Question: Hey there to everyone,
What I am struggling with is the following and I would highly appreciate some suggestions on how I can improve the performance of this query
'''
SELECT
COUNT(*) AS 'pageviews',
COUNT(DISTINCT 'sessions_events'.'session_id') AS 'sessions',
COUNT(DISTINCT 'sessions_events'.'visitor_id') AS 'visitors',
'sessions_events'.'date_day'
FROM
'sessions_events'
LEFT JOIN
'websites_visitors' ON 'sessions_events'.'visitor_id' = 'websites_visitors'.'visitor_id'
WHERE
'sessions_events'.'website_id' = 1
AND ('sessions_events'.'date_day' BETWEEN '2019-12-01' AND '2019-12-31')
GROUP BY
'sessions_events'.'date_day'
'''
And the current state of the Table that I am trying to fetch from is looking like this:

I was initially 'sessions_events''date''formatted_date' and grouping by 'formatted_date' but I have also created another that only stores the actual date ( without H:I:S ) and to get rid of the usage of .
This table (sessions_events) is filled now with across 5 different websites ( about 1 million per website_id ) as I have wanted to test out the performance.
For the above query to complete it takes about .
If you are asking about the LEFT JOIN: I am using that in case someone in the frontend wants to apply filters to the selection and only check pageviews, sessions and visitors that have been accessed from United States (for example).
Here is what I need the data to look like:
<URL>
This data is used for generating a chart that shows the pageviews, sessions and visitors on from a specific date range.
Any help on this would be appreciated as I just can't see how I could improve on this..
Thank you again!
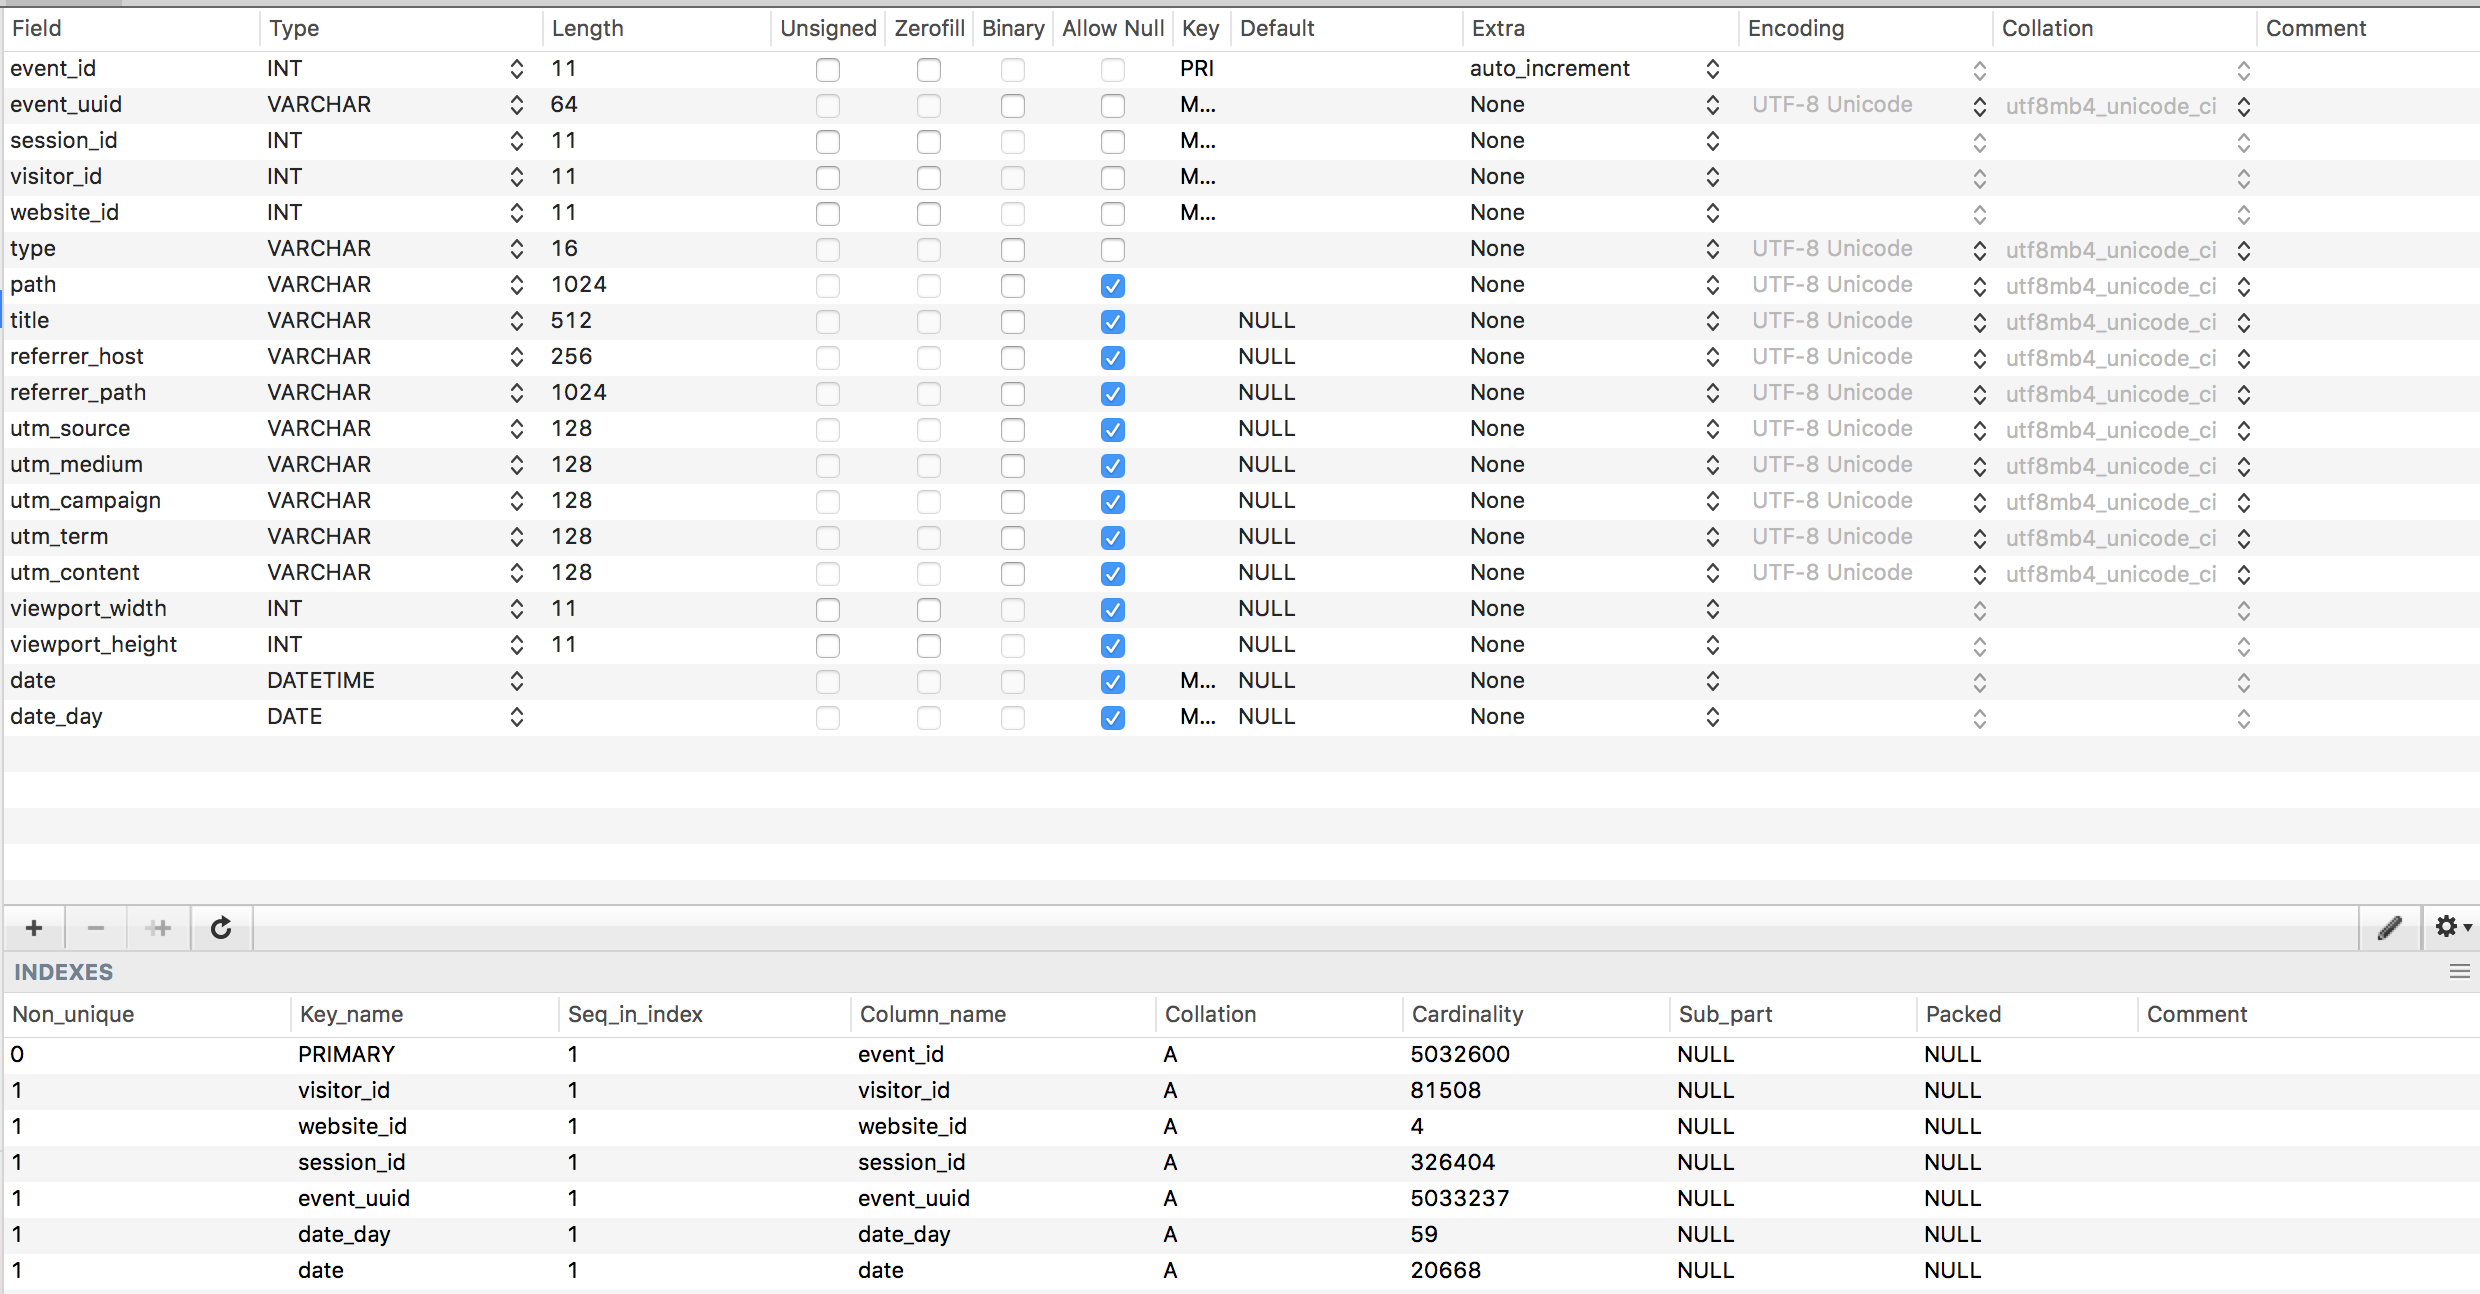
Answer: What you should do is create a composite index containing the fields 'website_id' and 'date_day'. That should speed up the query for you.
'''
ALTER TABLE 'sessions_events'
ADD INDEX 'website_id_date_day' ('website_id' ASC, 'date_day' ASC);
'''
# EDIT
After the chat, a fix was found by adding two indexes instead of the above one, and rewriting the query:
'''
ALTER TABLE 'sessions_events'
ADD INDEX 'website_id_date_day_session_id' ('website_id' ASC, 'date_day' ASC, 'session_id' ASC);
ALTER TABLE 'sessions_events'
ADD INDEX 'website_id_date_day_visitor_id' ('website_id' ASC, 'date_day' ASC, 'visitor_id' ASC);
SELECT
COUNT(*) AS 'pageviews',
(
SELECT
COUNT(DISTINCT('tmp'.'session_id'))
FROM
'sessions_events' AS 'tmp'
WHERE
'sessions_events'.'website_id' = 'tmp'.'website_id'
AND 'sessions_events'.'date_day' = 'tmp'.'date_day'
) AS 'sessions',
(
SELECT
COUNT(DISTINCT('tmp'.'visitor_id'))
FROM
'sessions_events' AS 'tmp'
WHERE
'sessions_events'.'website_id' = 'tmp'.'website_id'
AND 'sessions_events'.'date_day' = 'tmp'.'date_day'
) AS 'visitors',
'sessions_events'.'date_day'
FROM
'sessions_events'
WHERE
'sessions_events'.'website_id' = 1
AND ('sessions_events'.'date_day' BETWEEN '2019-12-01' AND '2019-12-31')
GROUP BY
'sessions_events'.'date_day'
'''
This makes the query use subqueries, that in their turn can make use of the added indexes.